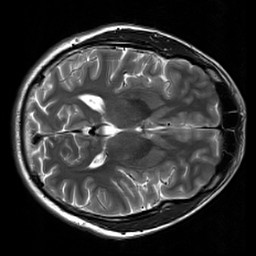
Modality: T2w
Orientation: axial
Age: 29
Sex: male
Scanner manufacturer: siemens
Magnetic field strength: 3 T
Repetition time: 7 s
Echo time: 0.09 s